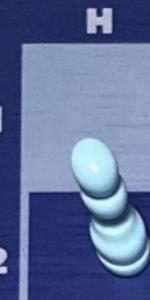
Label: Pawn_White